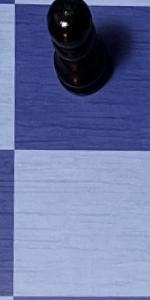
Label: Empty